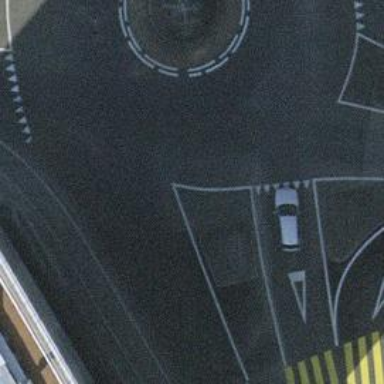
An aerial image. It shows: Uncontrolled footway crossing with markings.